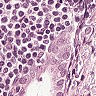
Metastatic tissue present: yes